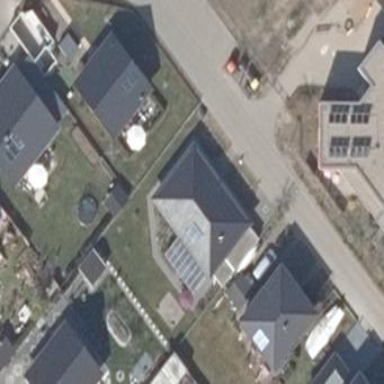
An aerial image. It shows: Detached building.